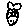
Label: fish